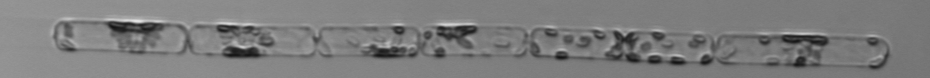
Label: Dactyliosolen_fragilissimus